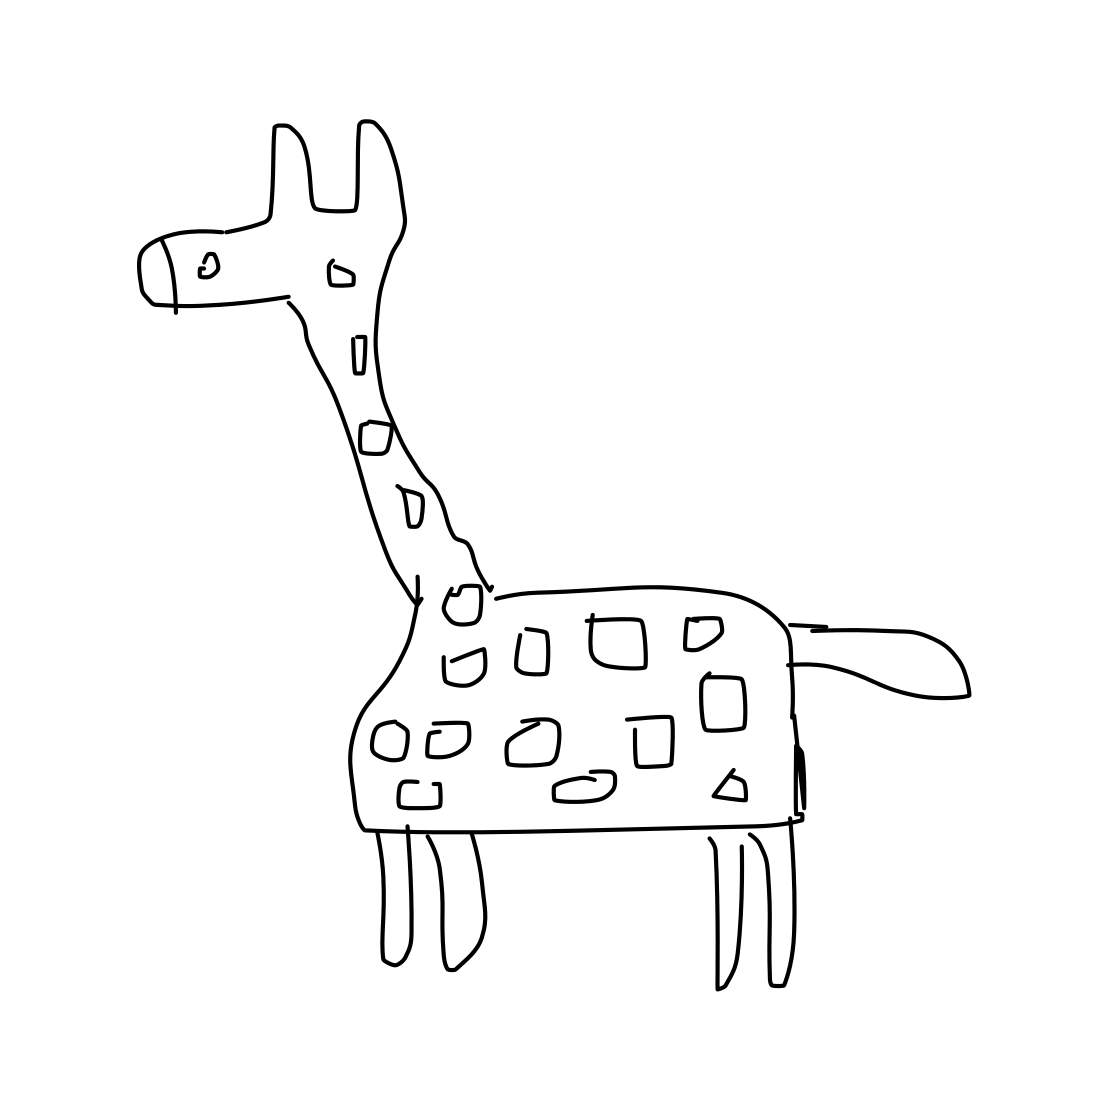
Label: giraffe